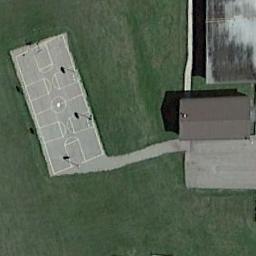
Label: basketball_court